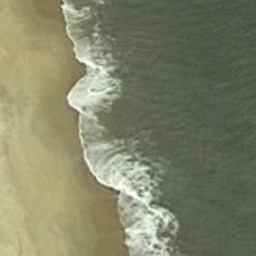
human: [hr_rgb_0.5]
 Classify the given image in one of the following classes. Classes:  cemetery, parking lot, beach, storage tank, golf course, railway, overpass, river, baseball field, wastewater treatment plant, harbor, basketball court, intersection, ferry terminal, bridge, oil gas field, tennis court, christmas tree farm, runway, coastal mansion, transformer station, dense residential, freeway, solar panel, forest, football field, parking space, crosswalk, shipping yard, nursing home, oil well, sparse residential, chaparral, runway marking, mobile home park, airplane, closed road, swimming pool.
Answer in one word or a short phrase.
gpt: beach